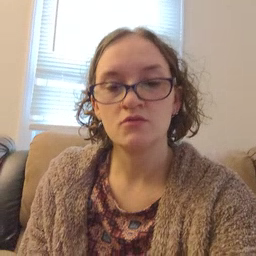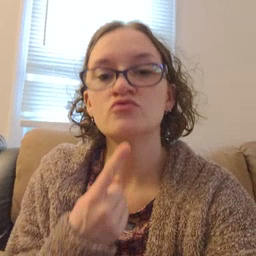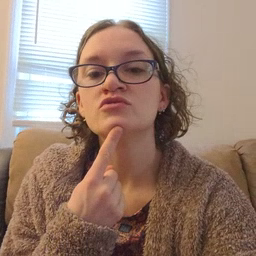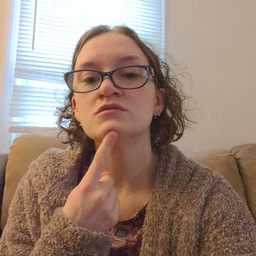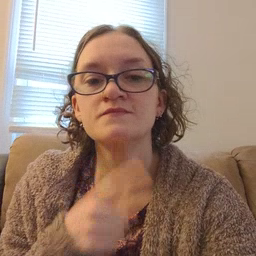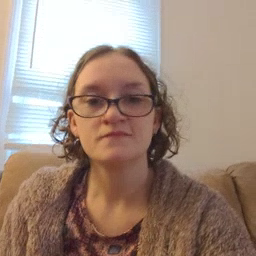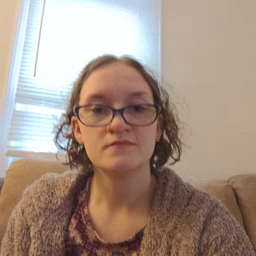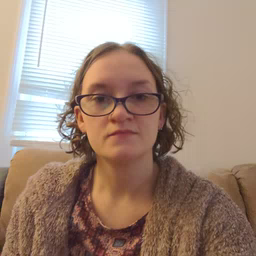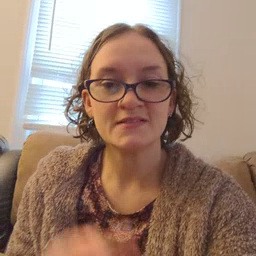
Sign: chin